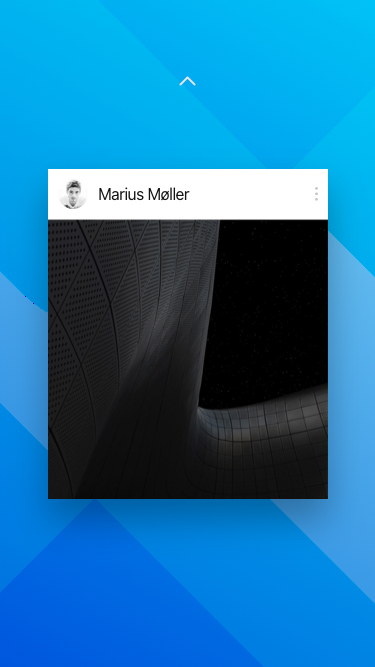
Text in this UI design:
Marius Møller